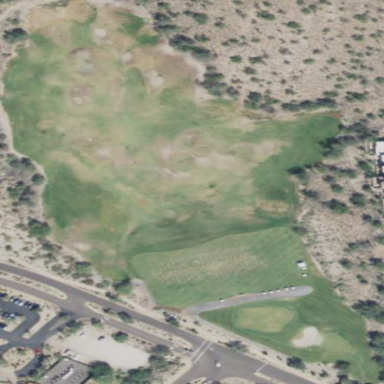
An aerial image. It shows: Grassy area designated as driving range for golf.